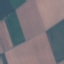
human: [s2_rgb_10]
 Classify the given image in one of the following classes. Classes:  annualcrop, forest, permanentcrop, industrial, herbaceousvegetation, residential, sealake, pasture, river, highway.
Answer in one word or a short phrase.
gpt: AnnualCrop